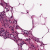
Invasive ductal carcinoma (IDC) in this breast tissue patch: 0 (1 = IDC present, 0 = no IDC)